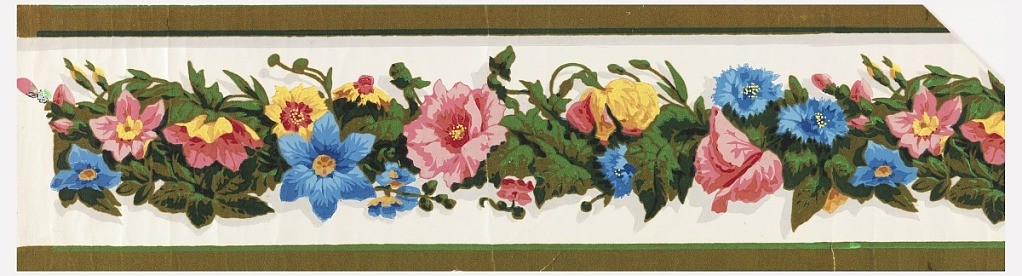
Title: Border
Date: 1835–75
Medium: Block-printed and flocked on machine-made paper
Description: Realistically modelled band of assorted, multi-colored flowers and flocked foliage runs down the center of this border. Stripes of flocking on the edges. Printed in yellow, blue, pink, greens and gray on a white satin ground.

H# 553